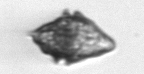
Label: Kryptoperidinium_triquetrum